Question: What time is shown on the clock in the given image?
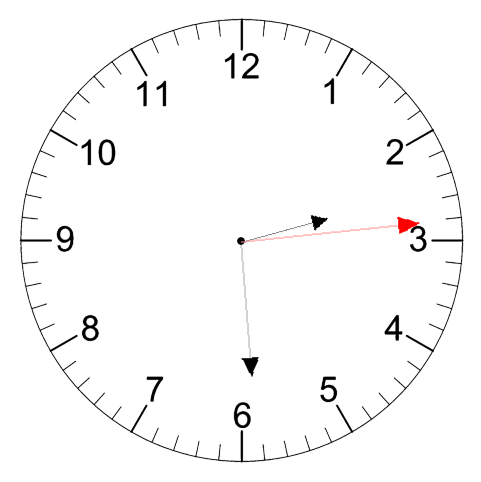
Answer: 02:29:14